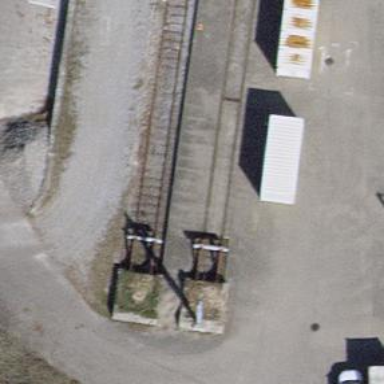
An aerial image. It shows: Railway buffer stop.